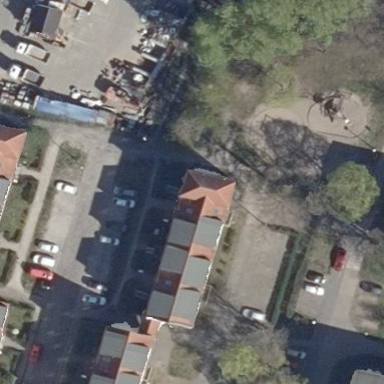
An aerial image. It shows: Playground area for leisure land.